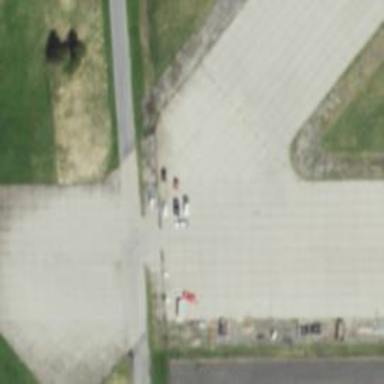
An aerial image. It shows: View of taxiway at the airport.